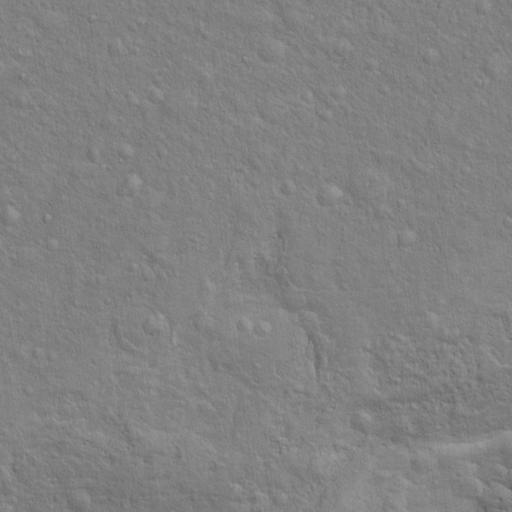
Classes present: Background